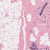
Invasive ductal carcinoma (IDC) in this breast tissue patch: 0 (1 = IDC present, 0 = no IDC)